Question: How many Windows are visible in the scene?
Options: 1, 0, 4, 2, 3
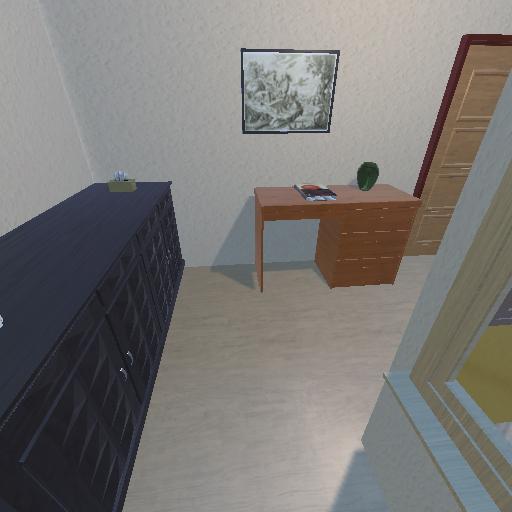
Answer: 1